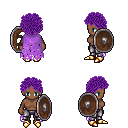
a pixel art fantasy rpg character, female body template, human, dark skin, maroon tattered cape, metal pants, purple curly afro hairstyle, gold boots, shield, four views (front, back, left, right), 2x2 character sprite sheet, small pixel art, hard edges, no anti-aliasing